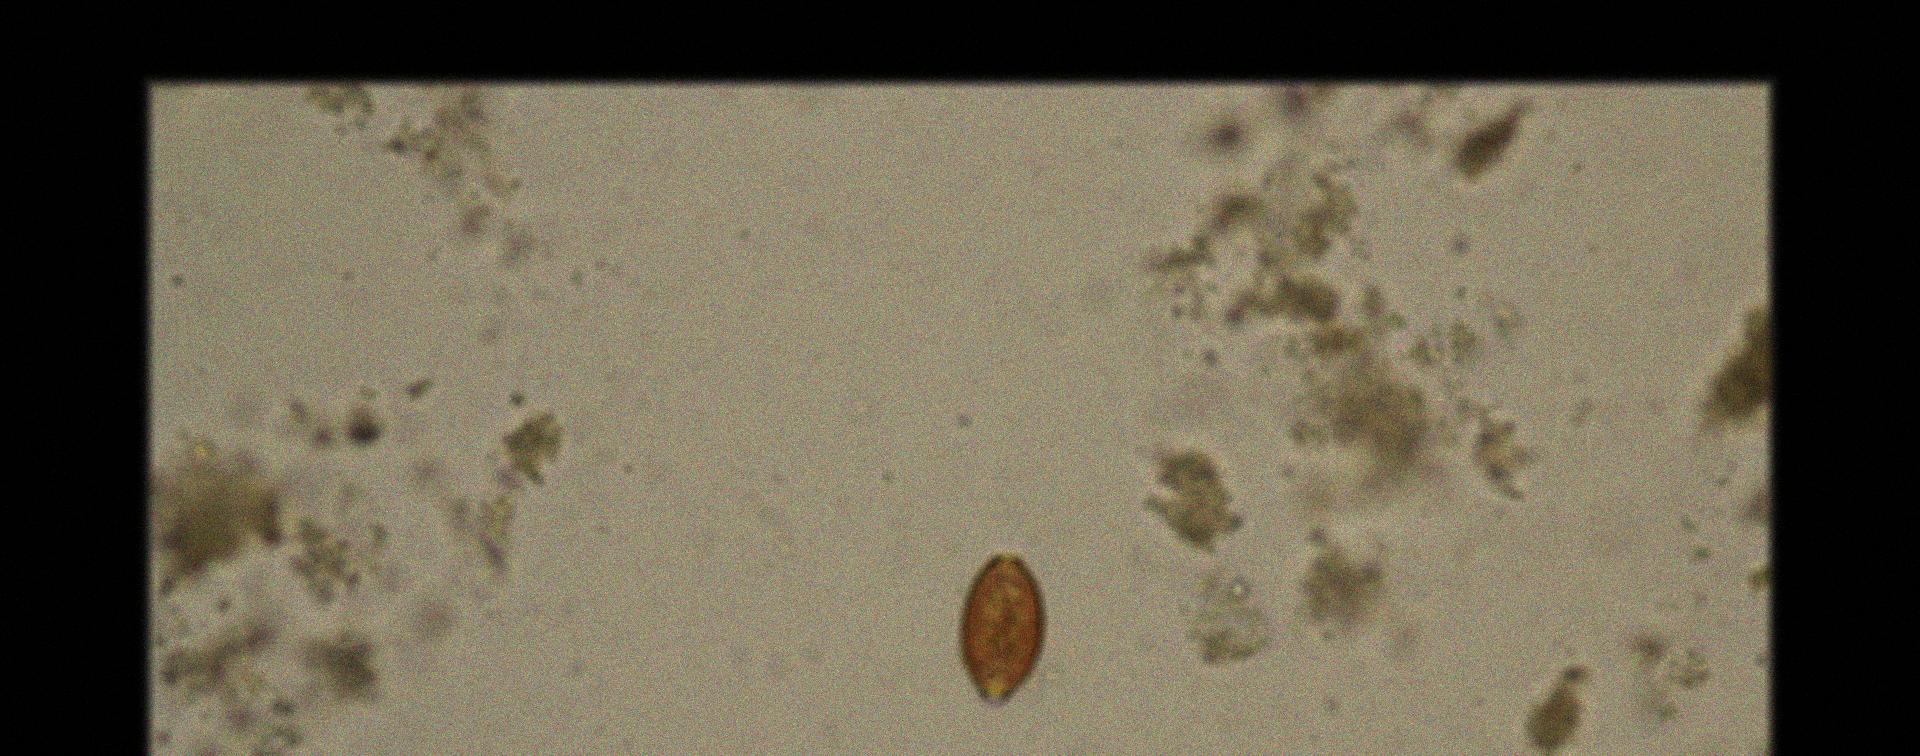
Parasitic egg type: Trichuris trichiura